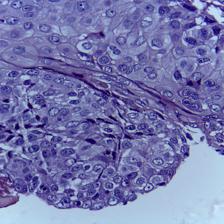
Diagnosis: OSCC